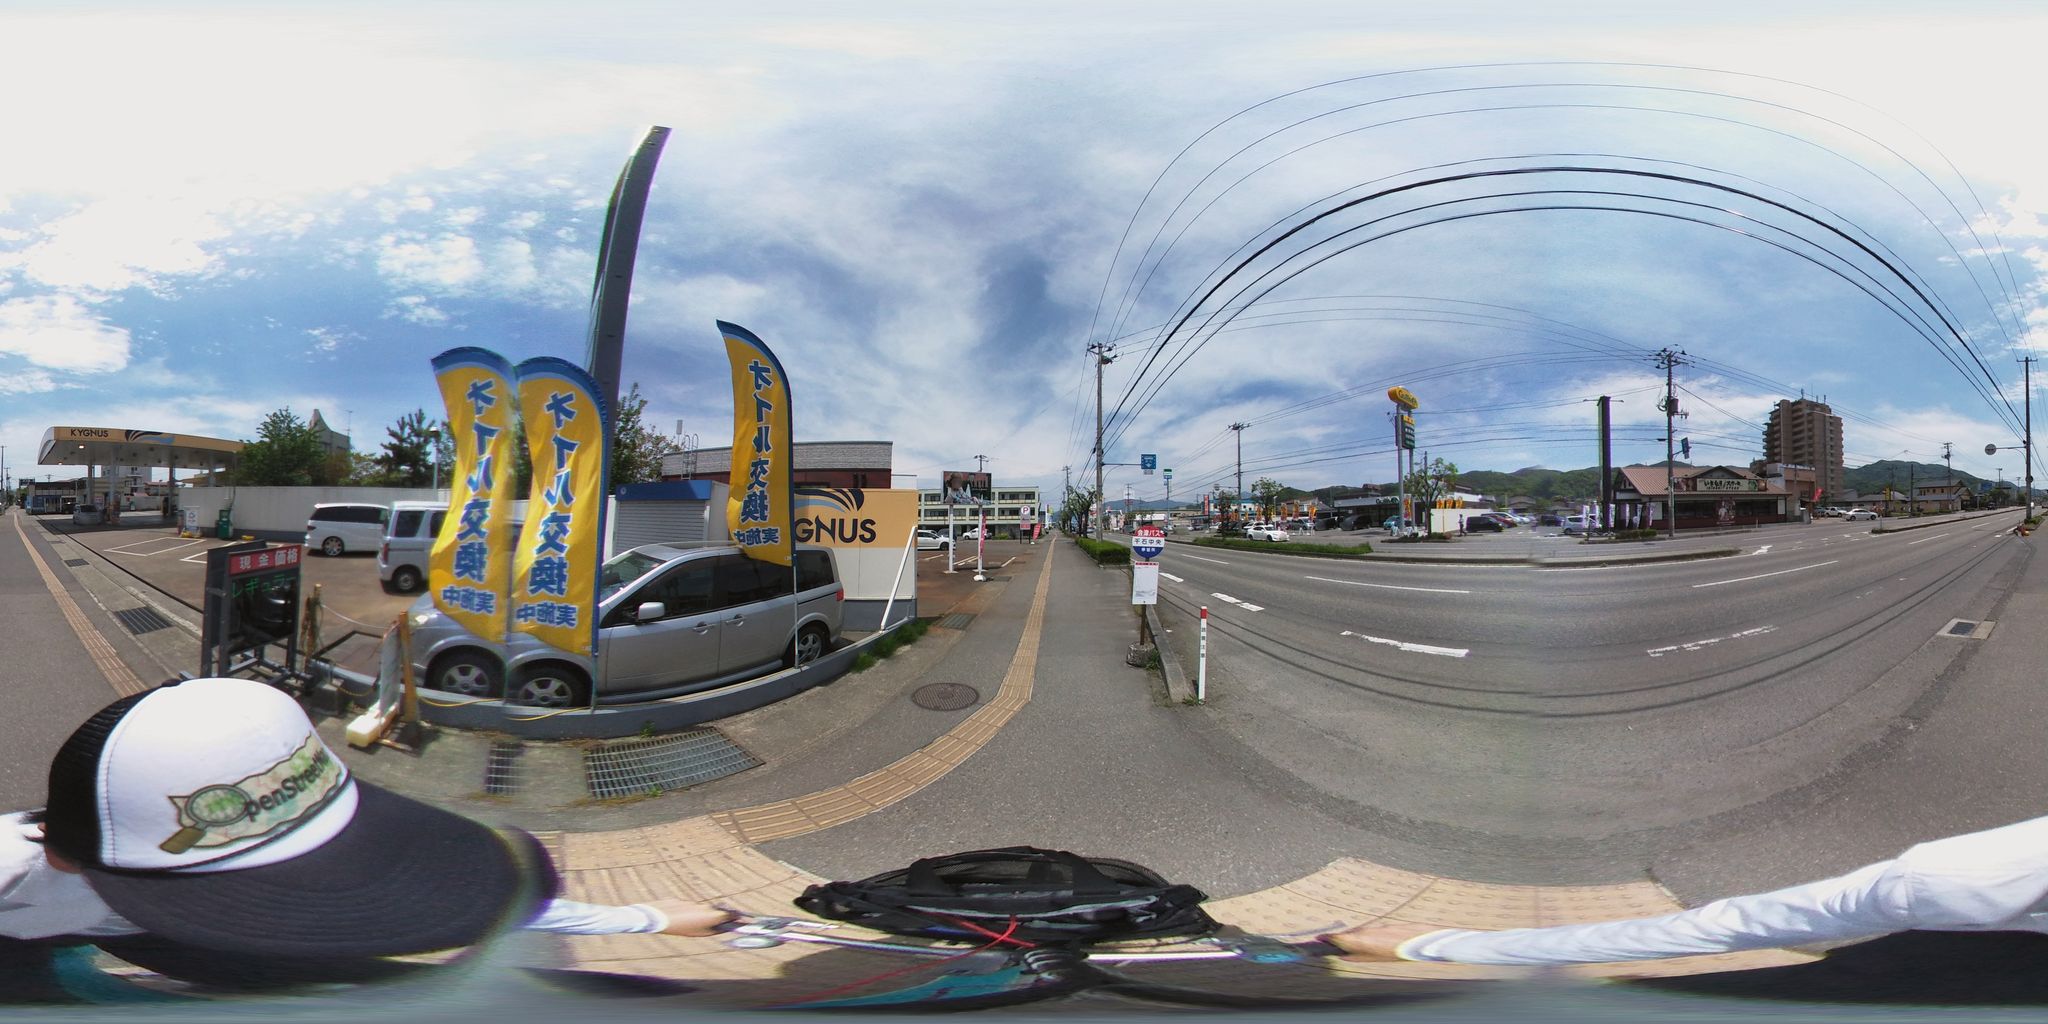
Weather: clear
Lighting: day
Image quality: good
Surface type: cycling surface
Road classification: footway
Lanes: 2.0
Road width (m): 3.8
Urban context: urban centre
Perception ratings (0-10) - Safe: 1.2, Lively: 5.34, Beautiful: 5.04, Boring: 2.33, Depressing: 2.67, Wealthy: 1.35